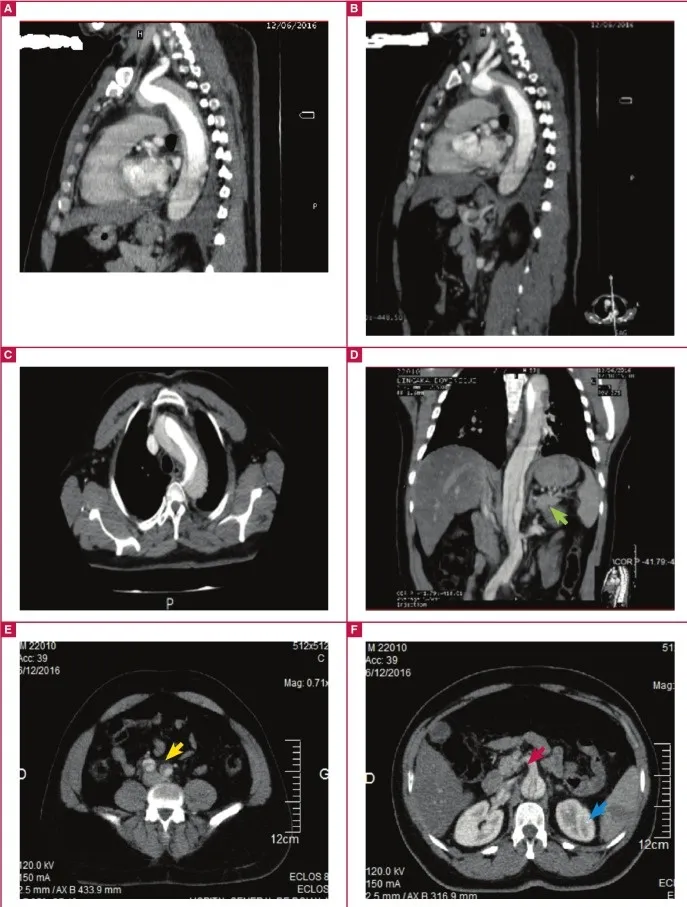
Contrast-enhanced CT angiogram of the thorax showing aortic dissection extending to the left renal (green arrow), iliac (yellow arrow) and superior mesenteric (red arrow) arteries and causing splenic infarction (blue arrow).
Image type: radiology (ct)